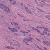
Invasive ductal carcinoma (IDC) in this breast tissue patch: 1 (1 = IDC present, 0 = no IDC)